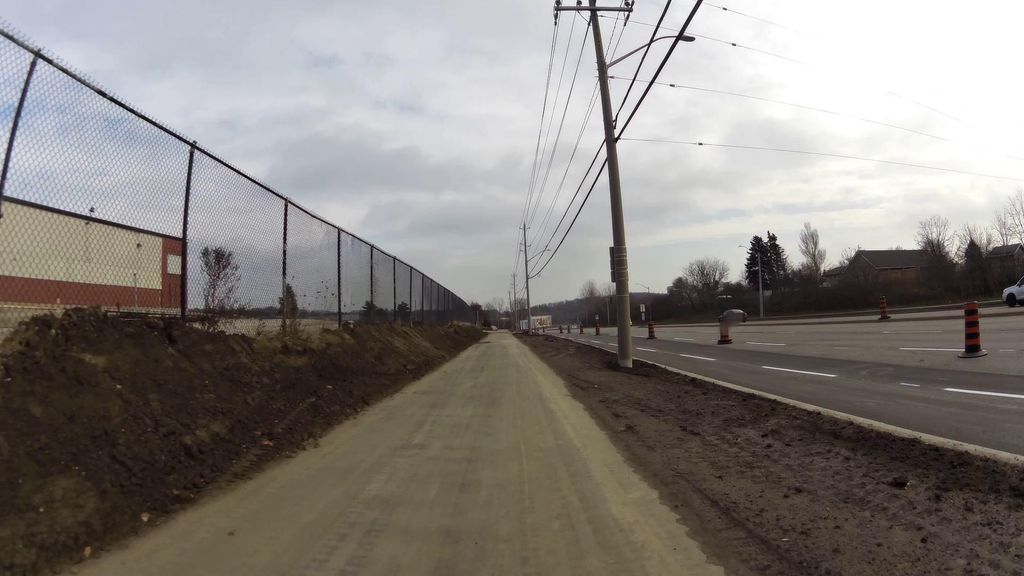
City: kitchener-waterloo